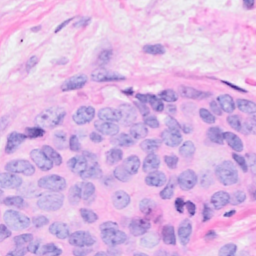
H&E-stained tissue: Breast